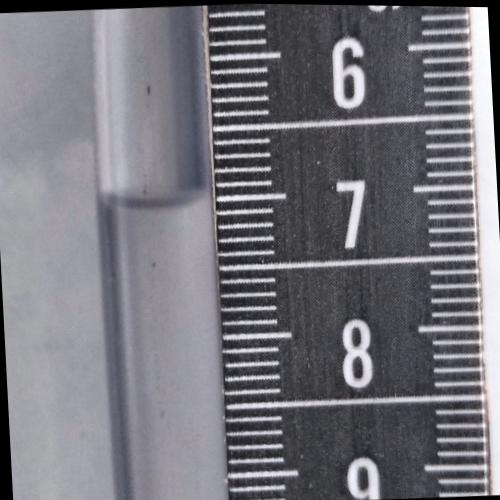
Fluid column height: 7.0 cm